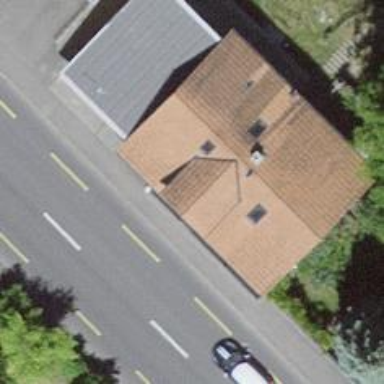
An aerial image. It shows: Residential building.